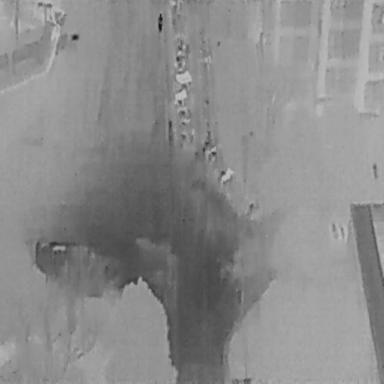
There are two People in the infrared image.